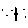
Label: star